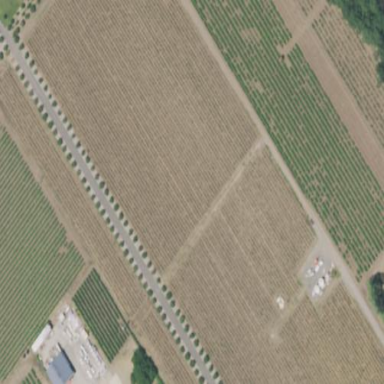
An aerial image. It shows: Vineyard with grape crops.